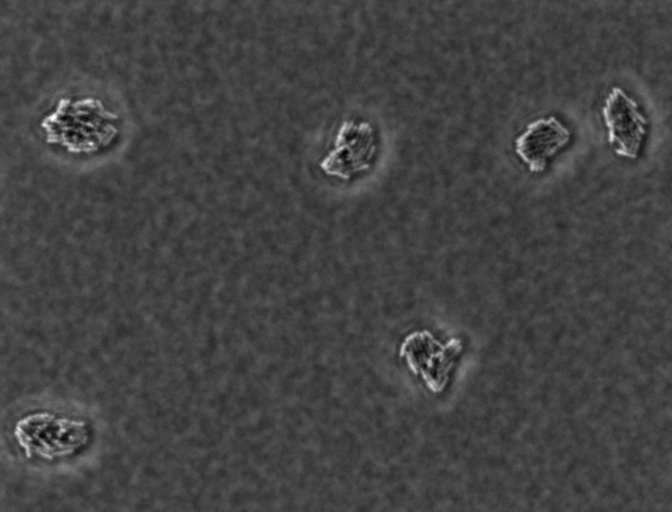
Escherichia coli 1612